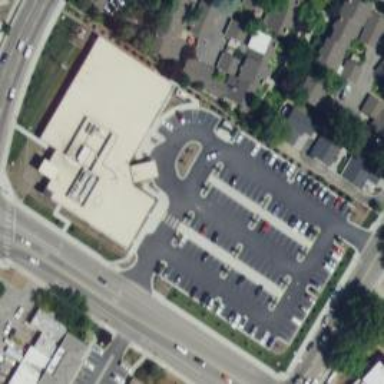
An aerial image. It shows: Healthcare facility identified as hospital.